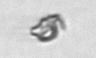
Label: detritus_transparent